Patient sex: F
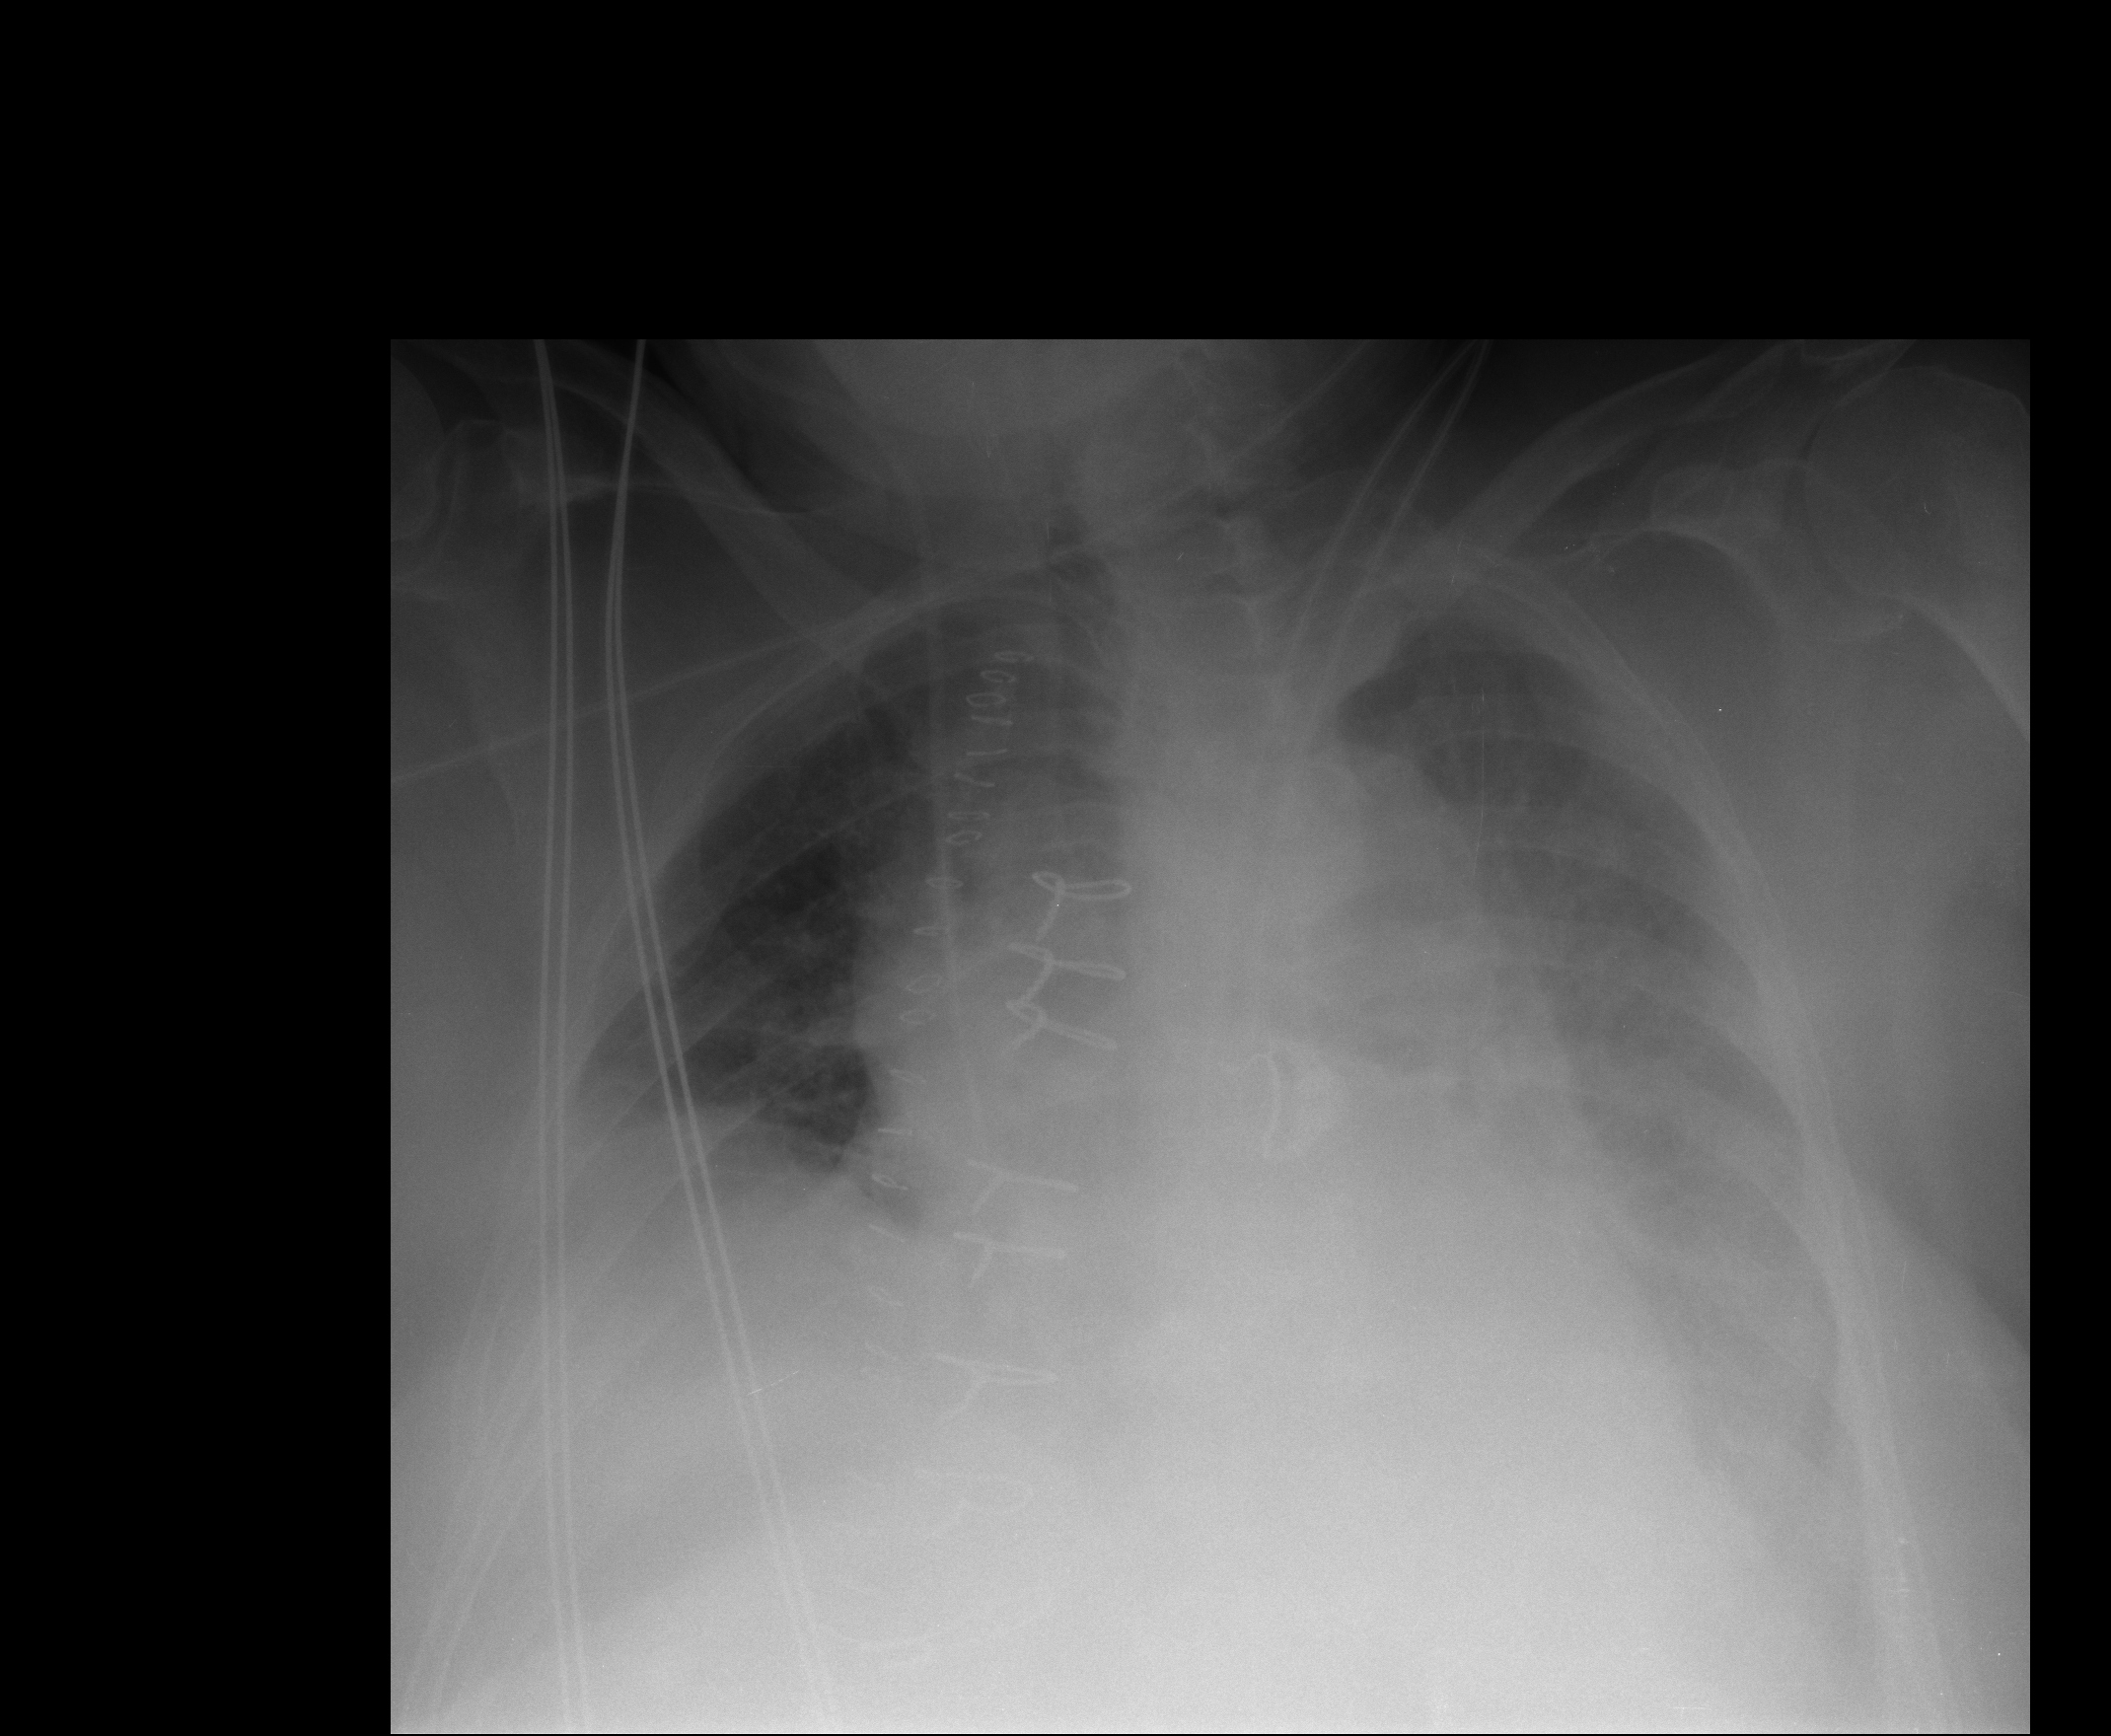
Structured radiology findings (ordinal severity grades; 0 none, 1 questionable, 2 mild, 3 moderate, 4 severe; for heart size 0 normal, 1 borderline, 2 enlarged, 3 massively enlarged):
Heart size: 2
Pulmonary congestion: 1
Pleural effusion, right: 1
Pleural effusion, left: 3
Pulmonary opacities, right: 0
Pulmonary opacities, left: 0
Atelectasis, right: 2
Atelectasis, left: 2